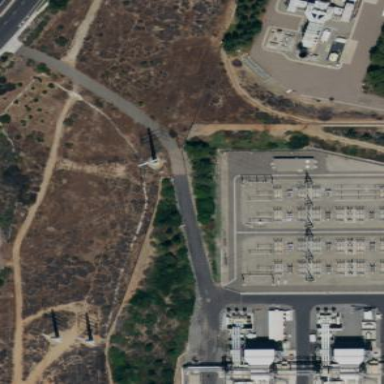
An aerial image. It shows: Power substation.